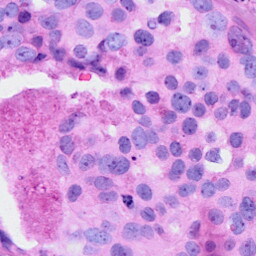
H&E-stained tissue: Breast